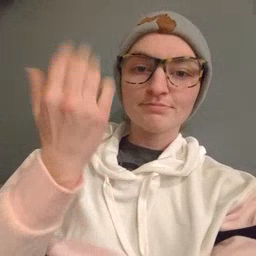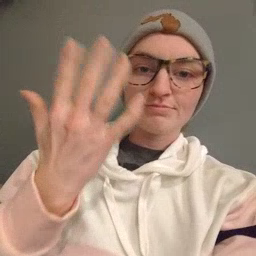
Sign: mitten